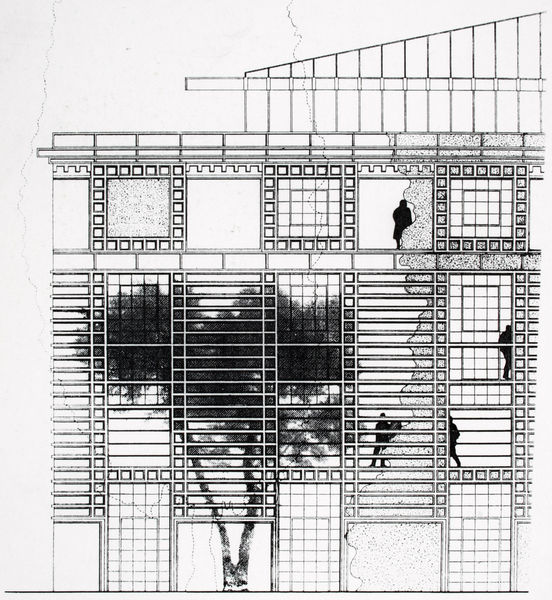
Titel: Verwaltungsgebäude für das Departement Poitier - Fassadenansicht, Ausschnitt
Künstler: Jean Nouvel
Schlagwörter: baum, weiß, menschen, fenster, schwarz, zeichnung, dach, gebäude, haus, park, karo, architektur, stehen, gehen, gitter, ansicht, fassade, abstrakt, linien, balken, karos, schwarzweiss, entwurf, geometrisch, gesims, etagen, plan, träger, streben, raster, fesnter, aufriss, gliederung, abstarkt